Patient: sex M, age 25
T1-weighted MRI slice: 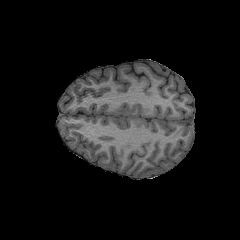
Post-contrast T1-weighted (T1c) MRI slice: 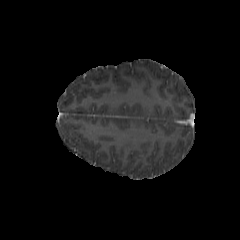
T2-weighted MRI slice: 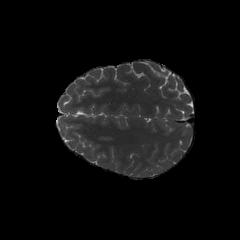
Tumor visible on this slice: no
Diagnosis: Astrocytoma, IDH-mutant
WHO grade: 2